Aerial crown-view tile of a tropical tree (Barro Colorado Island, Panama), acquired 20250317:
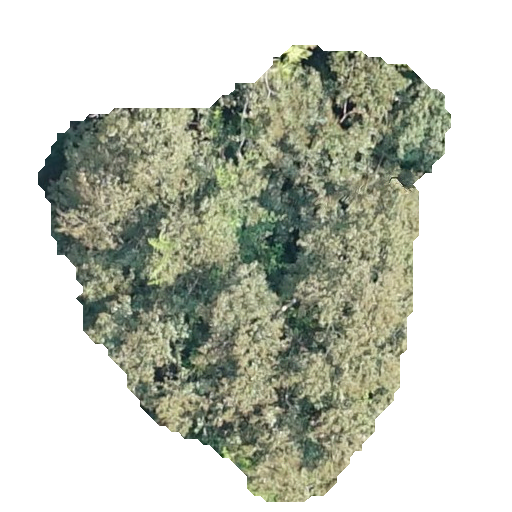
Species: Luehea seemannii
GBIF accepted scientific name: Luehea seemannii
Crown area: 183.064 m²